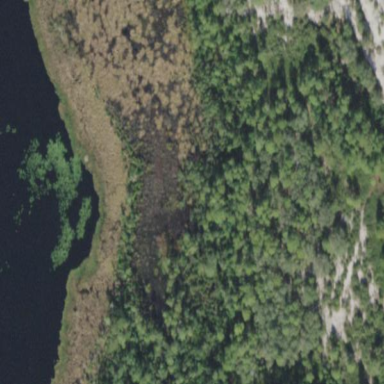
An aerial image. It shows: Swamp in wetland area.